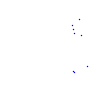
Particle: proton